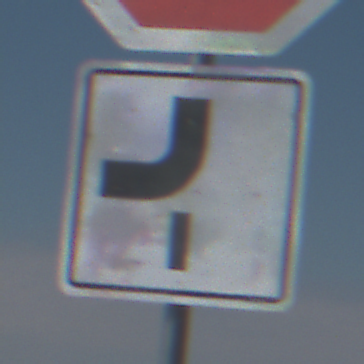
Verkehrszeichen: VerlaufVorfahrtsstrasse7
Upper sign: Stop
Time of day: Midday
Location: Outdoor (Nature)
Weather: Clear
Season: NotSpecified
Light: Natural